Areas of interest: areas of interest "Lu Ding Tai Outdoor Golf Practice Range"
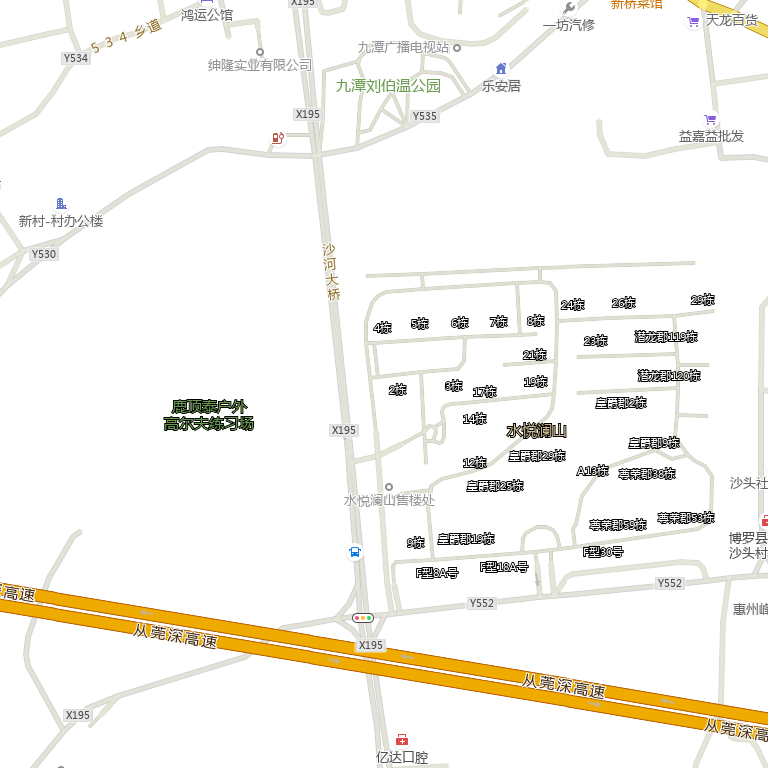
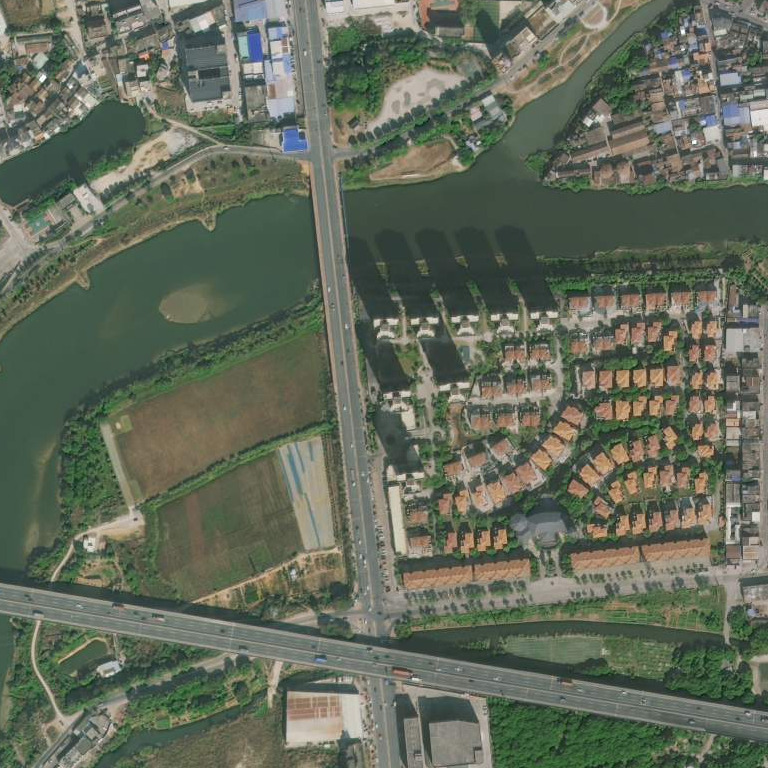